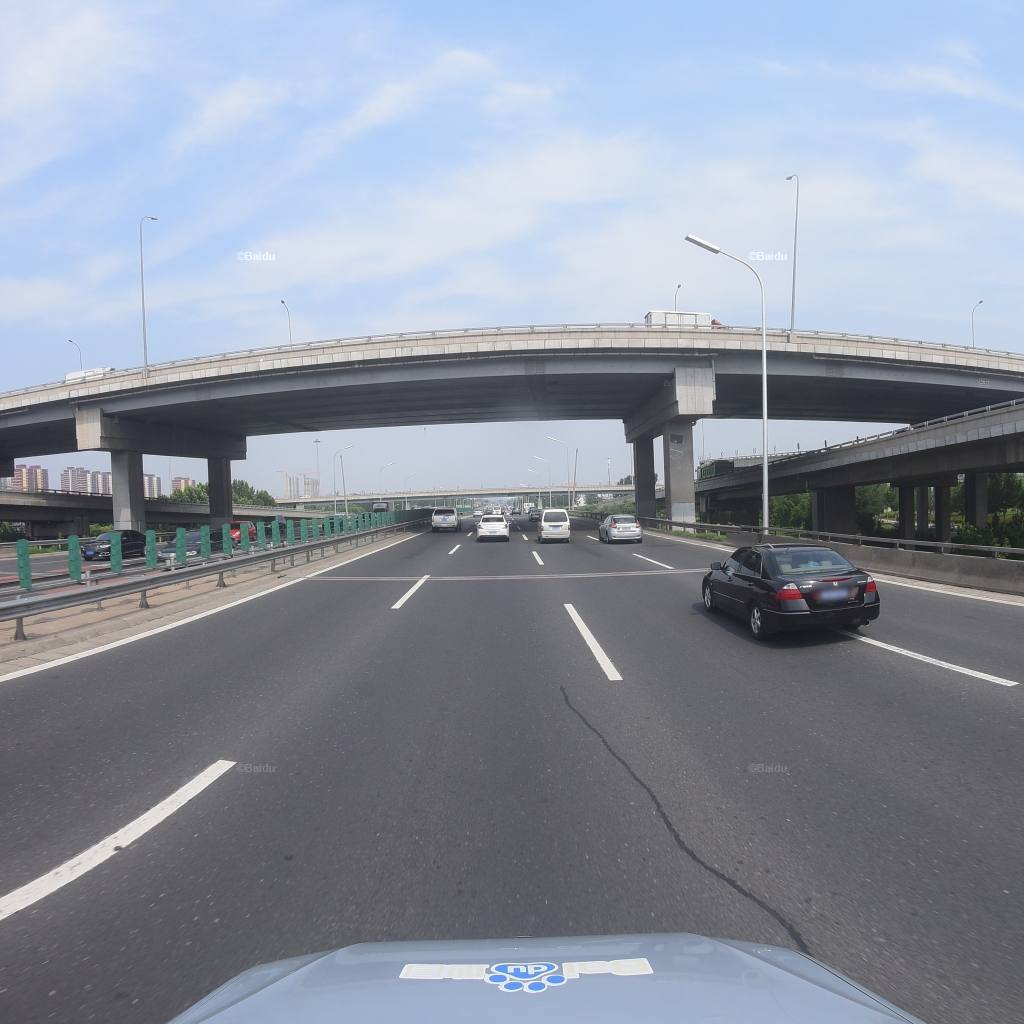
Region: Fengtai
Road damage annotations: longitudinal patch